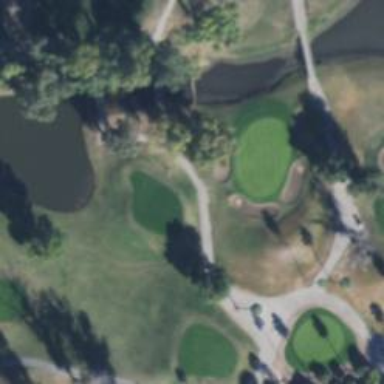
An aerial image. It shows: Path for both road and golf.